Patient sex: M
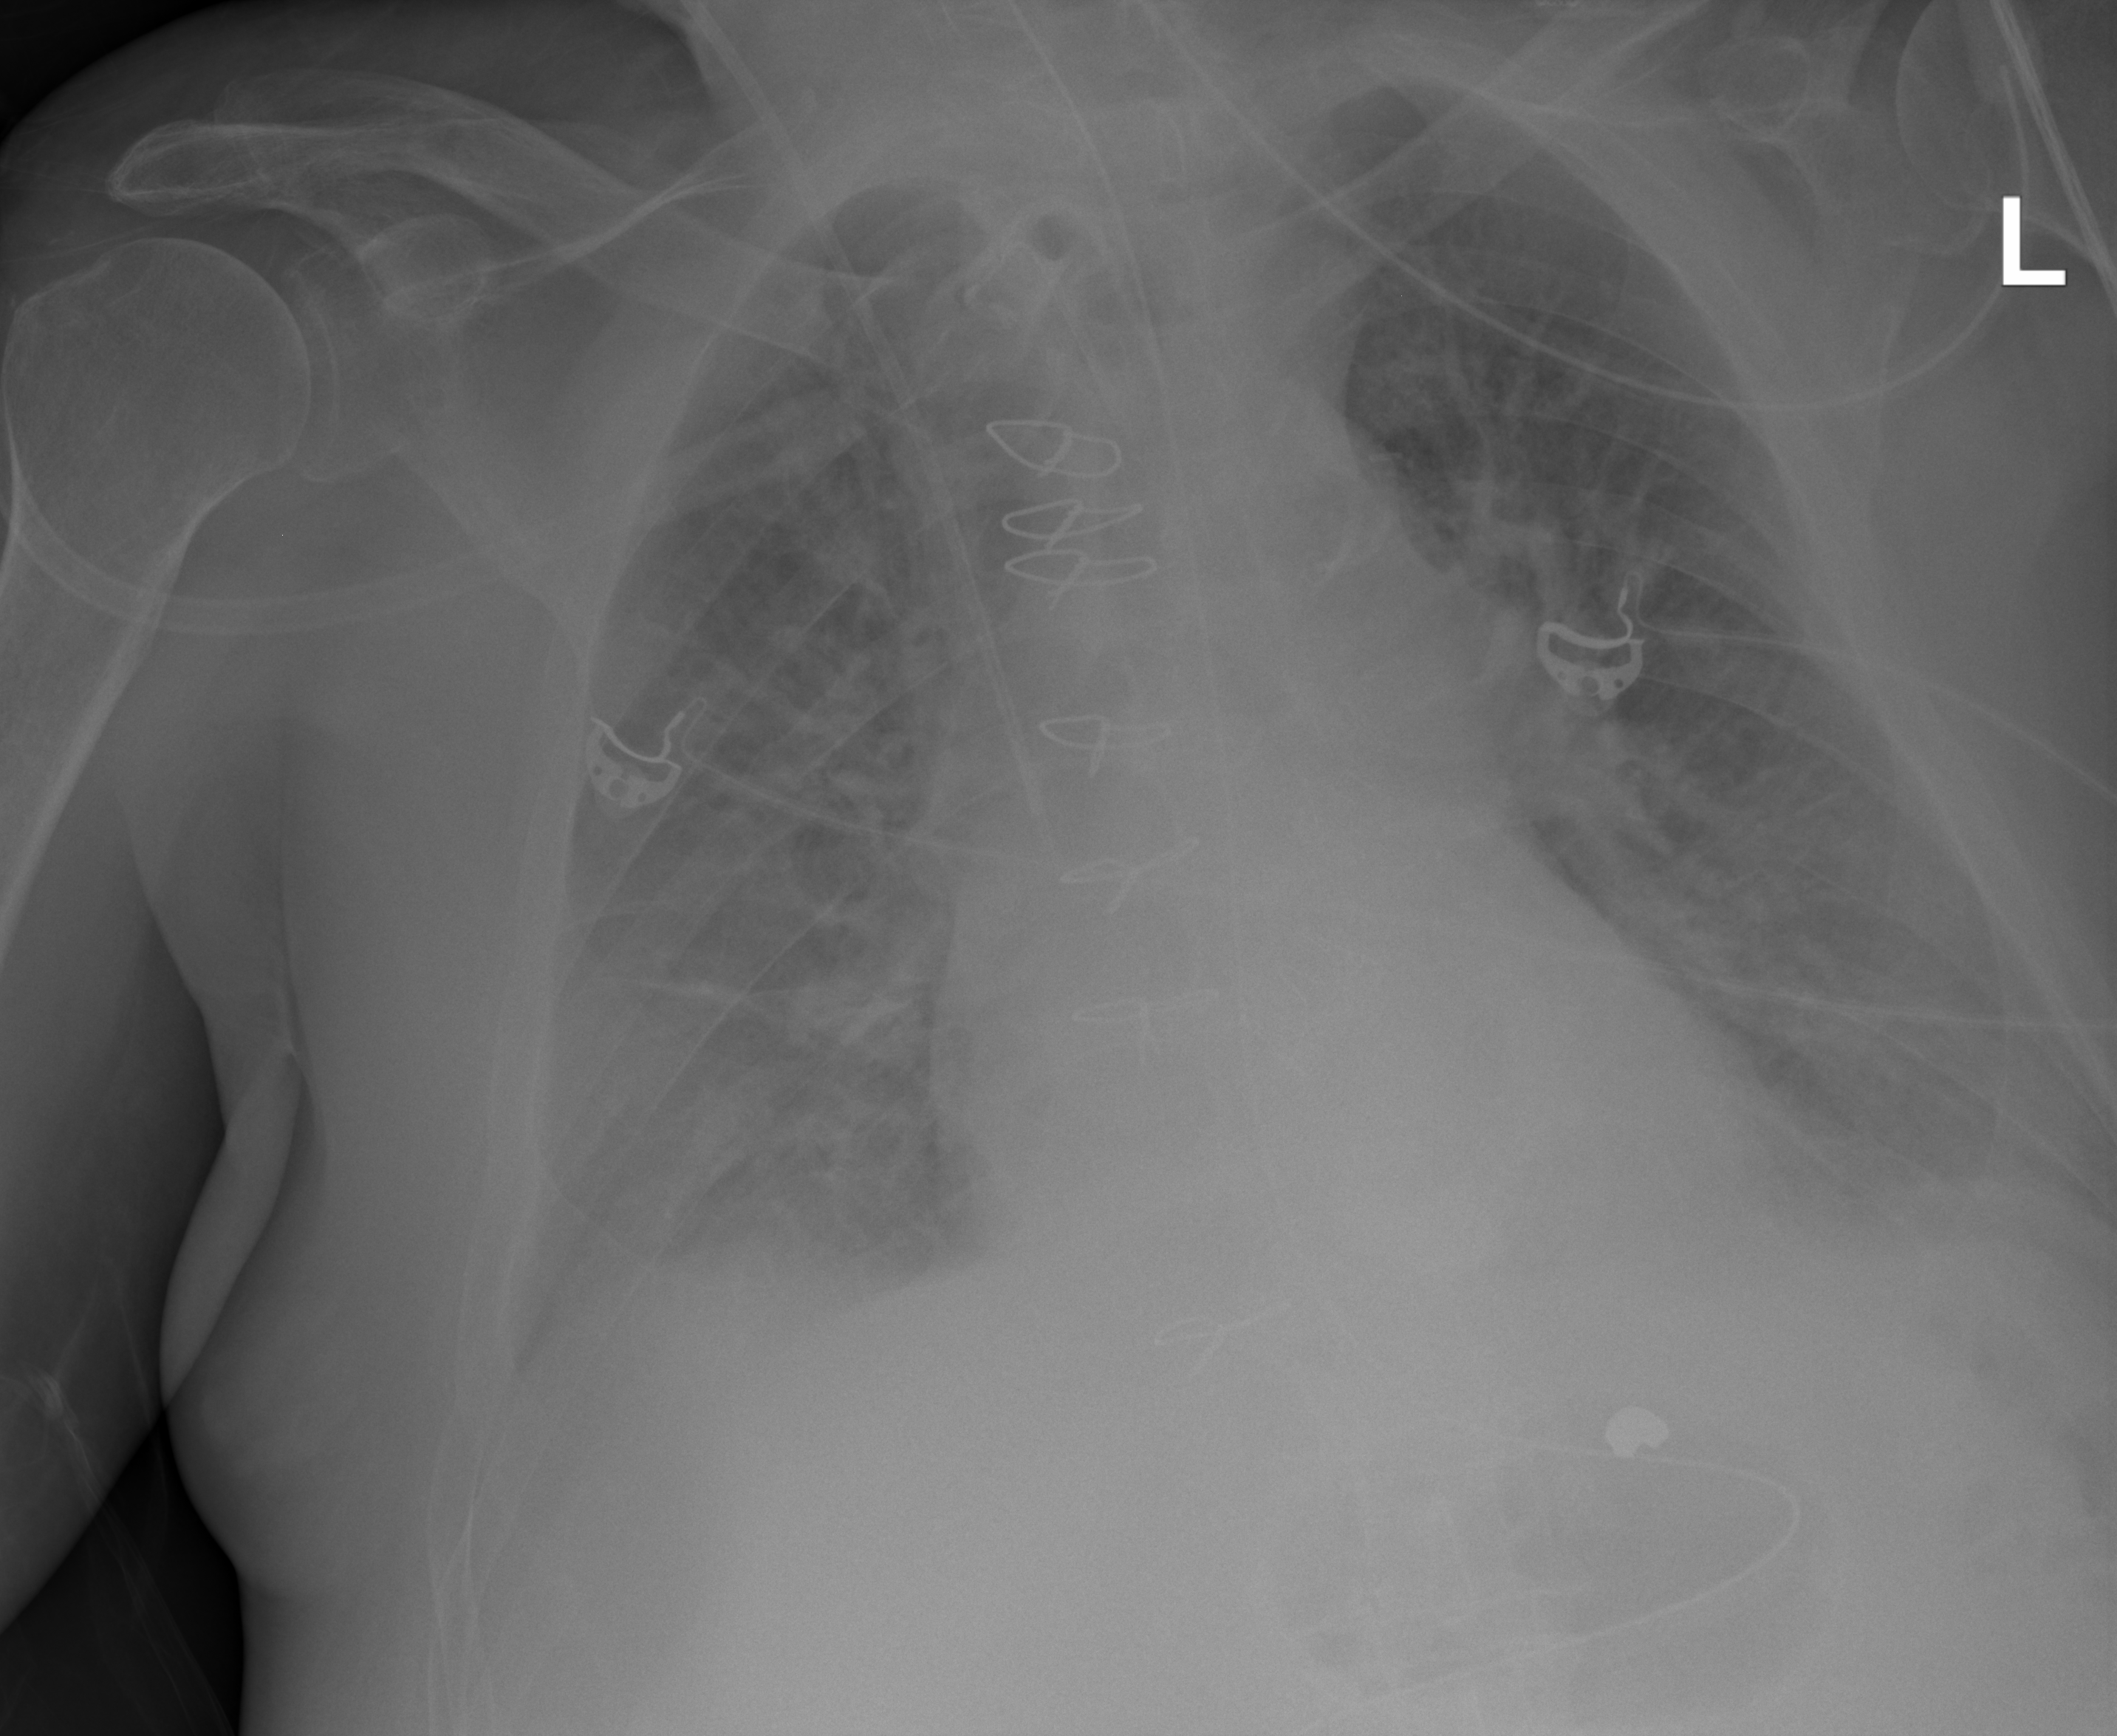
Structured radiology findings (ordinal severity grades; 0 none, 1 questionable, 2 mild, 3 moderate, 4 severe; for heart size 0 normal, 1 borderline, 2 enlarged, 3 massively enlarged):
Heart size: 0
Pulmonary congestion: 2
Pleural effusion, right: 2
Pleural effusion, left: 2
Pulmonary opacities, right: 2
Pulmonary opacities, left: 0
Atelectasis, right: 2
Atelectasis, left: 2